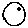
Label: moon